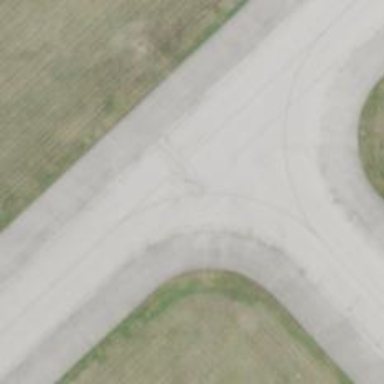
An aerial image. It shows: View of taxiway at the airport.